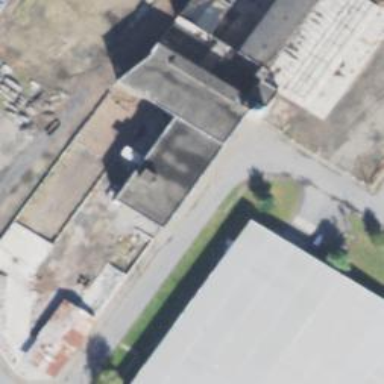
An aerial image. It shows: Manufacturing building.